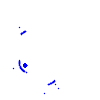
Particle: electron